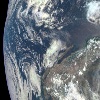
Label: cloud